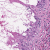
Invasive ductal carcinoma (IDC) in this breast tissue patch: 0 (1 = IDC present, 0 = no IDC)